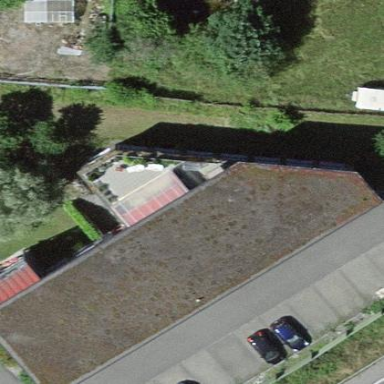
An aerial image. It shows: Building with flat roof.